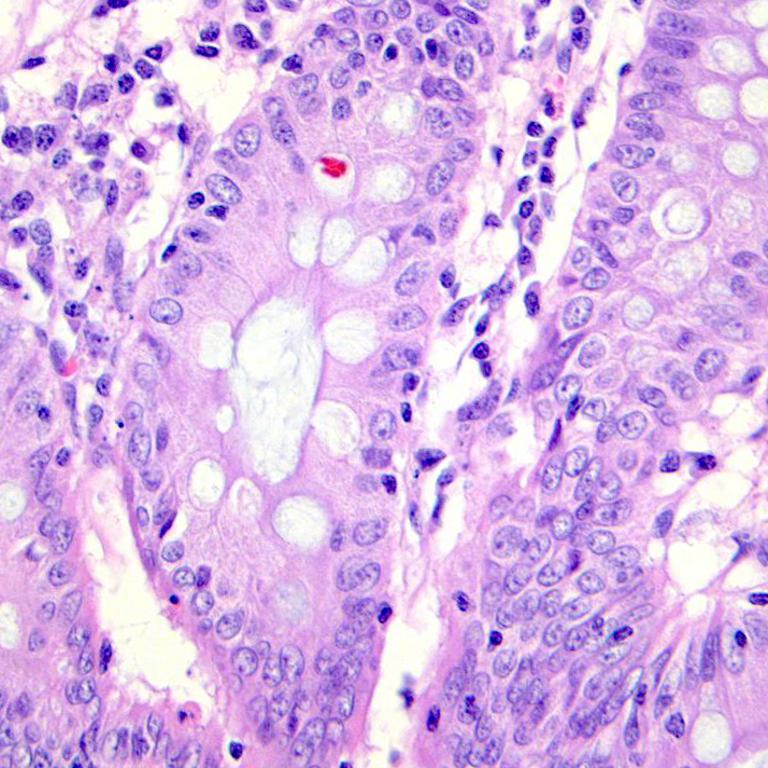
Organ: colon
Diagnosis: benign